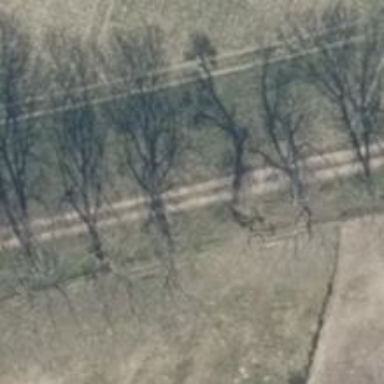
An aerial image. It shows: Row of deciduous broadleaved trees.